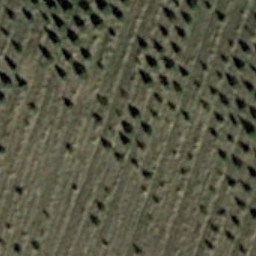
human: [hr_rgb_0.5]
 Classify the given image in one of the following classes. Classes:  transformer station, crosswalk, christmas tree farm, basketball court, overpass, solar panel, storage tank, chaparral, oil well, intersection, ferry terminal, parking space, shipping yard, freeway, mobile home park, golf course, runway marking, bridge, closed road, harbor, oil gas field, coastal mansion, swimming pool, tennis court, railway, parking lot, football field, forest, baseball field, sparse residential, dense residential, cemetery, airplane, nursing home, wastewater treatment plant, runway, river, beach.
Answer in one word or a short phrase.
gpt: christmas tree farm